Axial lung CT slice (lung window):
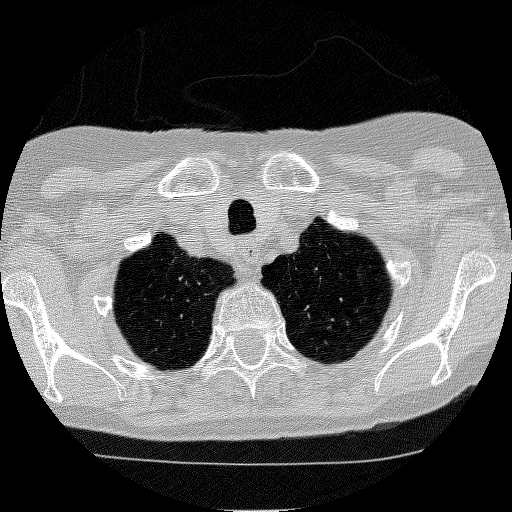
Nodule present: no